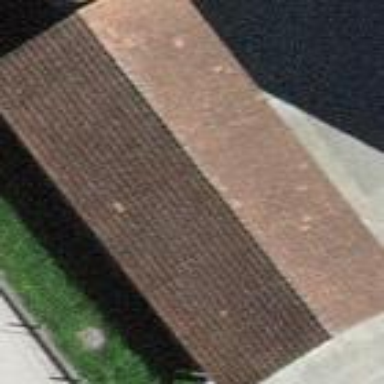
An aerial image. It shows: Garage building.